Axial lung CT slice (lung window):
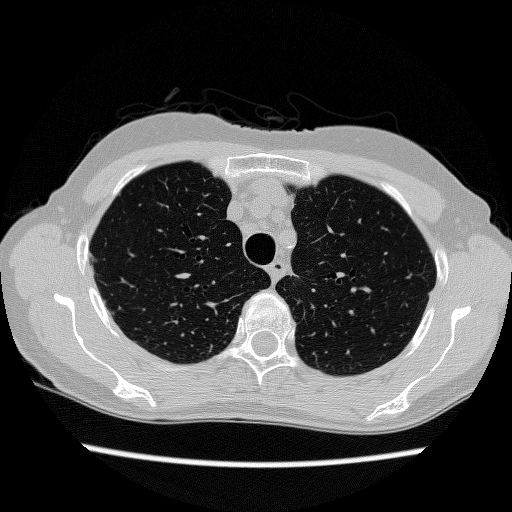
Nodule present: no